Question: I smoothed my data using 'smooth.spline(x,y)' and now I want to calculate the mode or maximum of smoothed curve.
'''
x <- vect.1
y <- vect.2
plot(x, y, type = 'l')
smth <- smooth.spline(x, y)
lines(smth, col = 'red', lwd = 2)
'''

My current approach is simply to look up the 'x' which gives me the maximum 'y' which is not so accurate. Is there a better way for doing this?
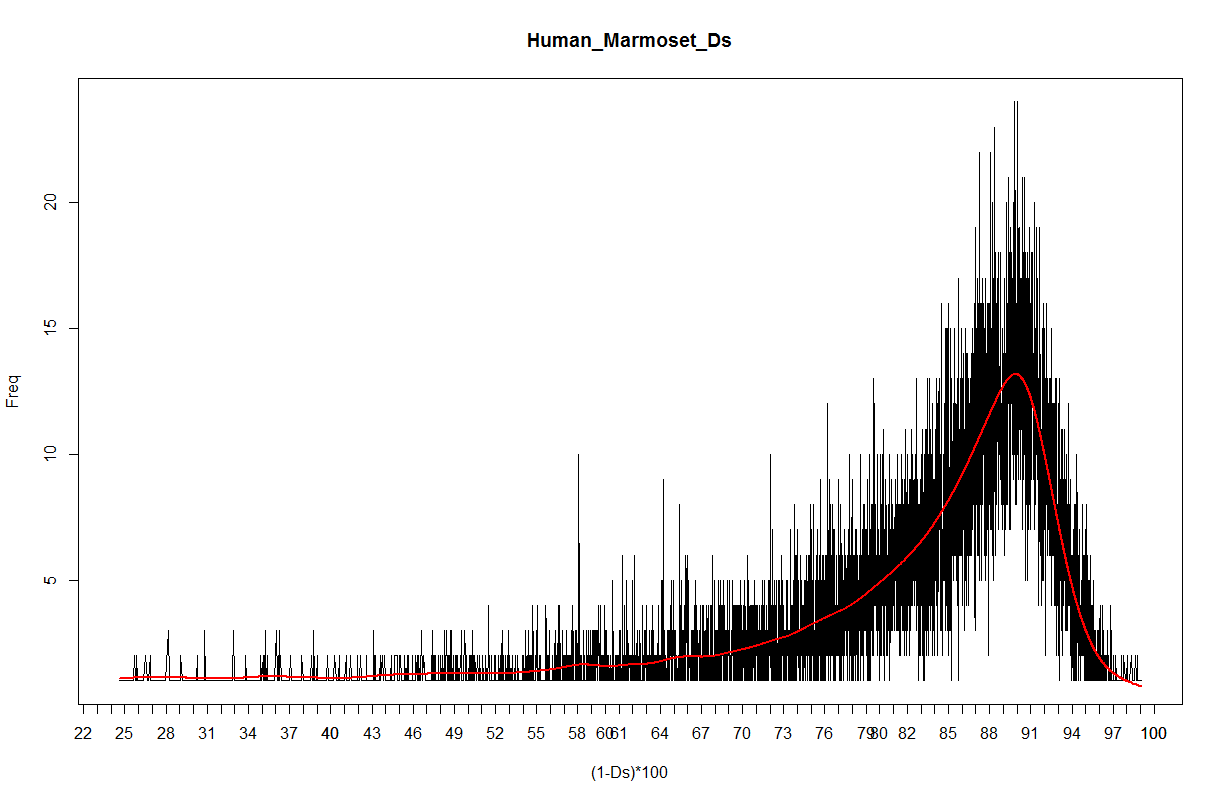
Answer: '''
psmth <- predict(smth, x= seq(1,100, by=0.1) )
mode_psmth <- psmth$y[ which.max( psmth$y ) ]
'''
Or even:
'''
mode_psmth <- max(psmth$y)
'''
If this is not "sufficiently accurate", then please explain why.